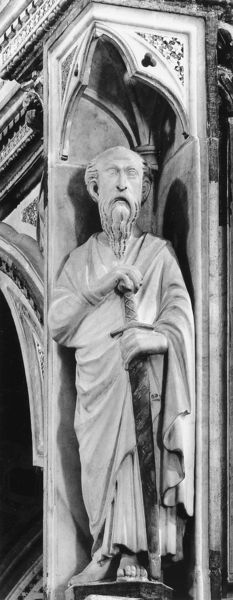
Titel: Altarziborium
Künstler: Arnolfo di Cambio
Standort: Rom, S. Paolo Fuori le Mura (EU - I - Latium)
Schlagwörter: fuß, hand, mann, umhang, weiß, frankreich, grau, marmor, mund, nase, paris, säule, blick, gebäude, alt, bart, wand, falten, sockel, stein, vollbart, hände, kirche, figur, gewand, haare, mantel, gotik, traurig, skulptur, statue, relief, füße, ecke, kahl, könig, detail, glatze, faltenwurf, foto, barfuss, nische, offen, sterne, schwarzweiß, schwert, ganzkörper, halbglatze, gotisch, nürnberg, offener mund, garu, apostel, keiser, kathedral